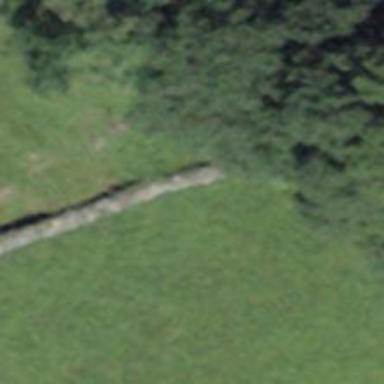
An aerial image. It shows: Wall made of dry stone.